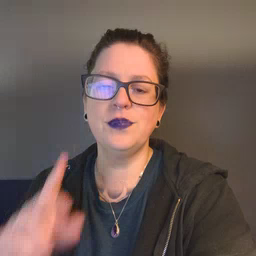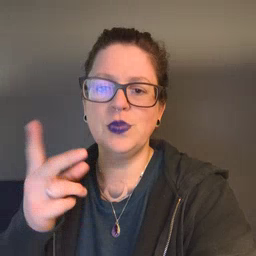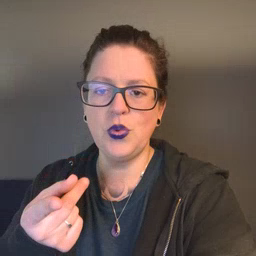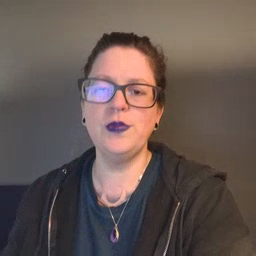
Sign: dog